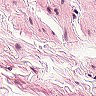
Metastatic tissue present: no